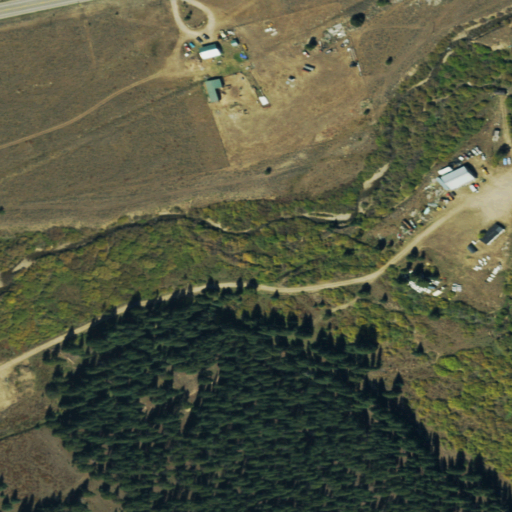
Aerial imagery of valley in Colorado named Indiana Gulch containing shrub, evergreen forest, herbaceous wetlands, woody wetlands, low intensity development, open development, and medium intensity development